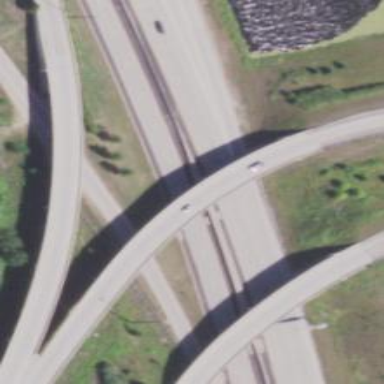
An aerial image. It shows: Bridge on motorway link.